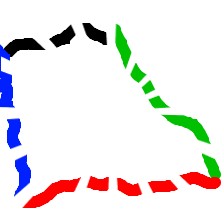
Shape: trapezoid